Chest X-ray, PA view. Patient: 60 years old, sex F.
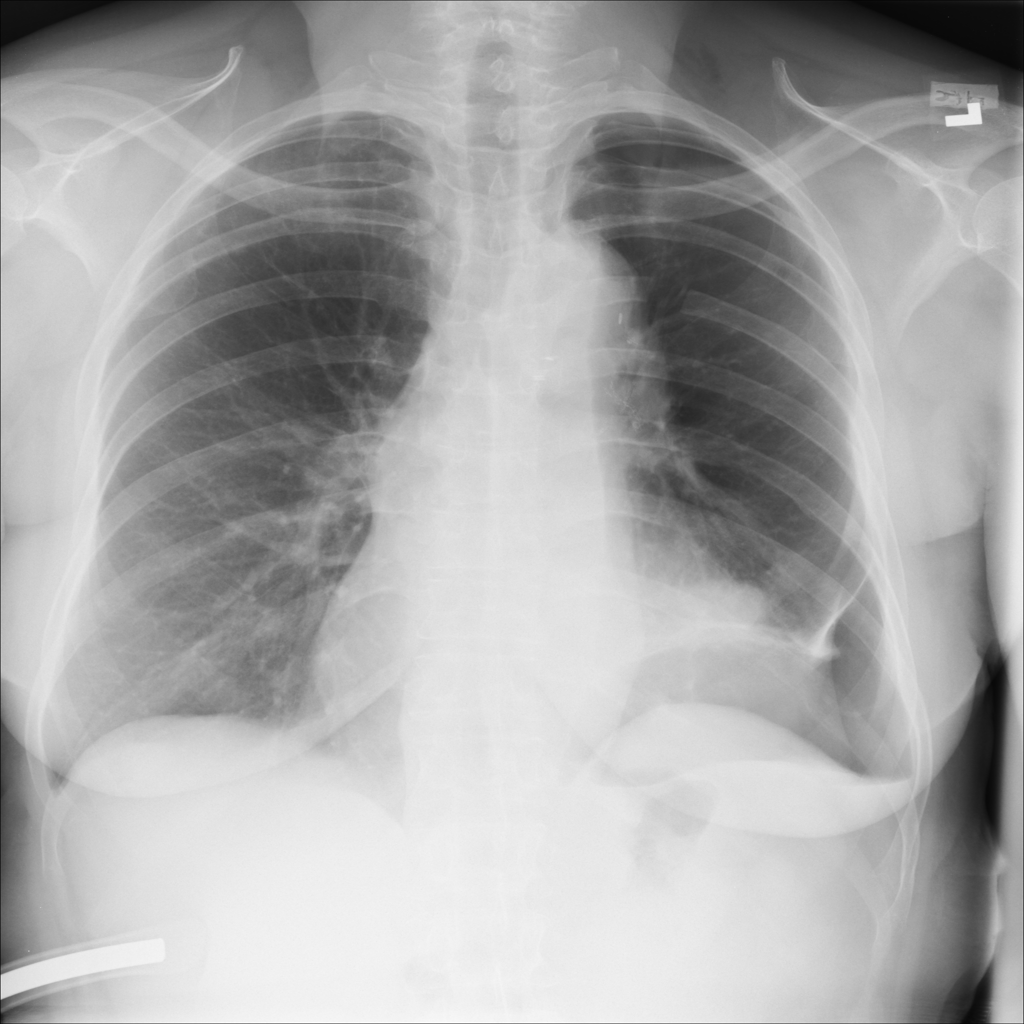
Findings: No Finding